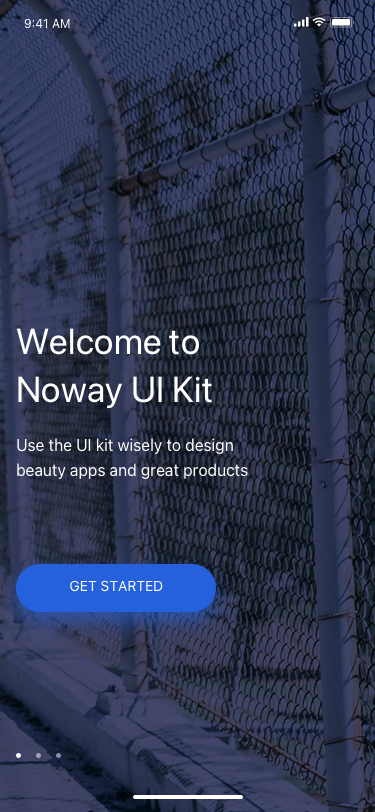
Text in this UI design:
Use the UI kit wisely to design beauty apps and great products
Welcome to
Noway UI Kit
Get started